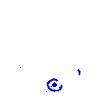
Particle: kaon